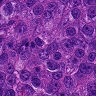
Metastatic tissue present: yes